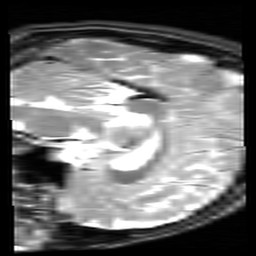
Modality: inplaneT2
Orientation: sagittal
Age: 19
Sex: male